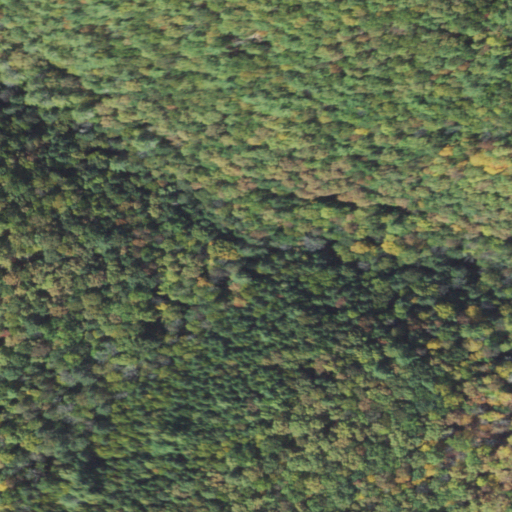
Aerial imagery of valley in Pennsylvania named Butler Hollow containing mixed forest, deciduous forest, evergreen forest, and open development